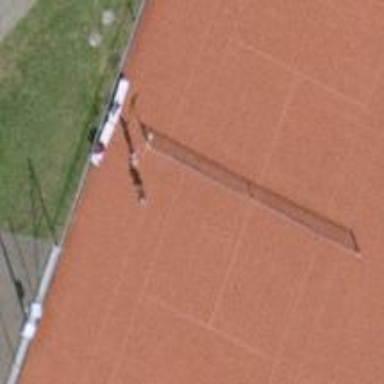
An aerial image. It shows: Clay tennis court pitch.